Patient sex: M
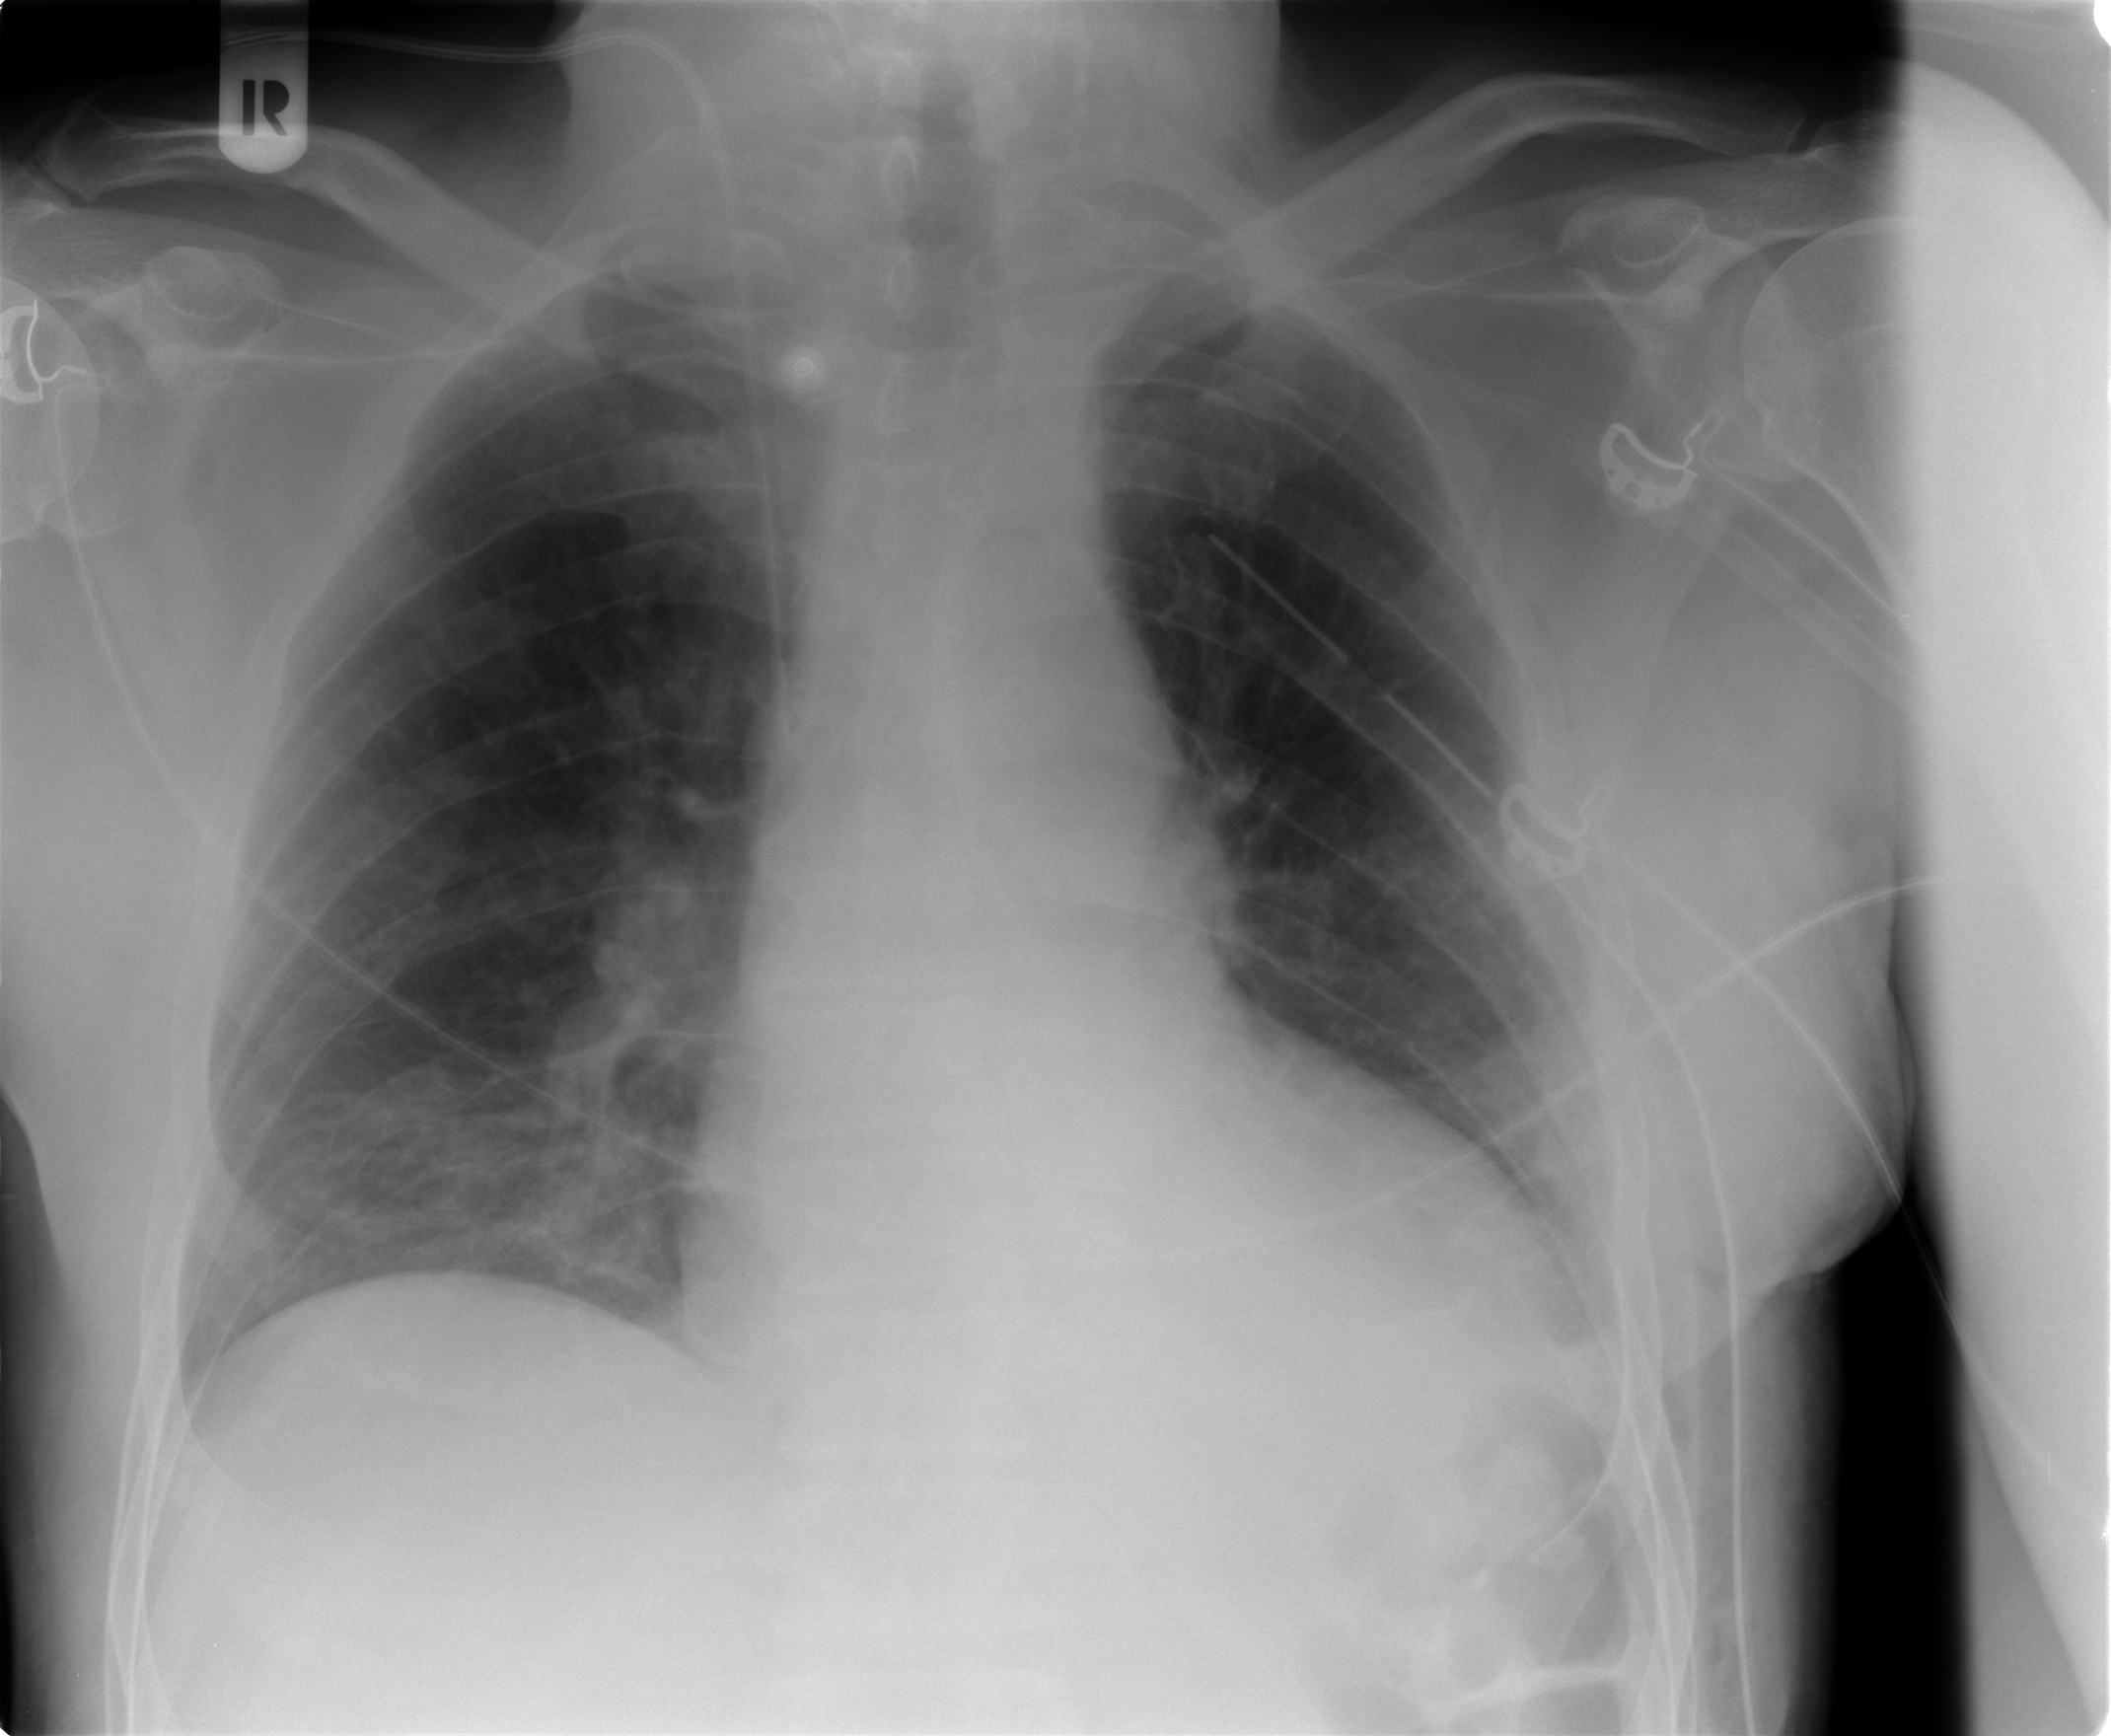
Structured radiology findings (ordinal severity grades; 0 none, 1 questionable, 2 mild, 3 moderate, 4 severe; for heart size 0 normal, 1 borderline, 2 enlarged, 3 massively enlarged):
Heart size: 0
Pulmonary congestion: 0
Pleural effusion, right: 0
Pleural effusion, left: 2
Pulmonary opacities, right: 2
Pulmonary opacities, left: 0
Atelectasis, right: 2
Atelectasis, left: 2